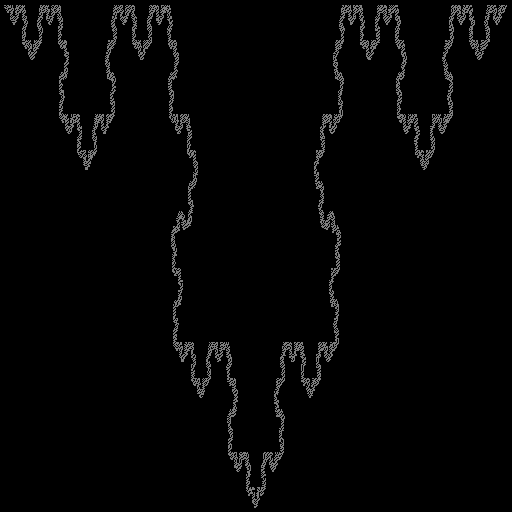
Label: koch_curve